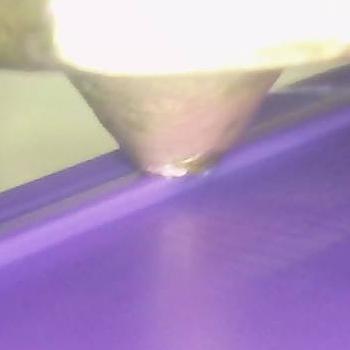
Flow rate: 265%